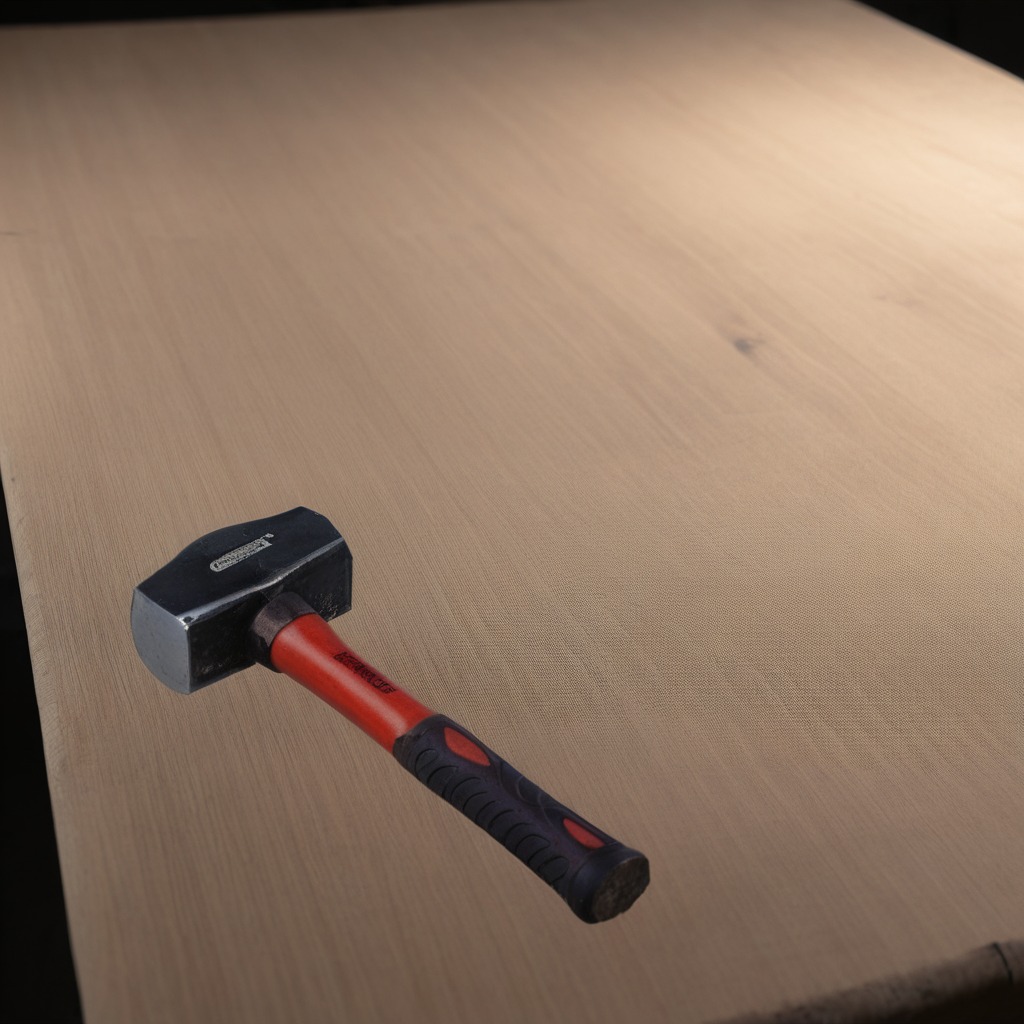
A hammer lies on a wooden table inside a workshop at night.